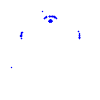
Particle: pion